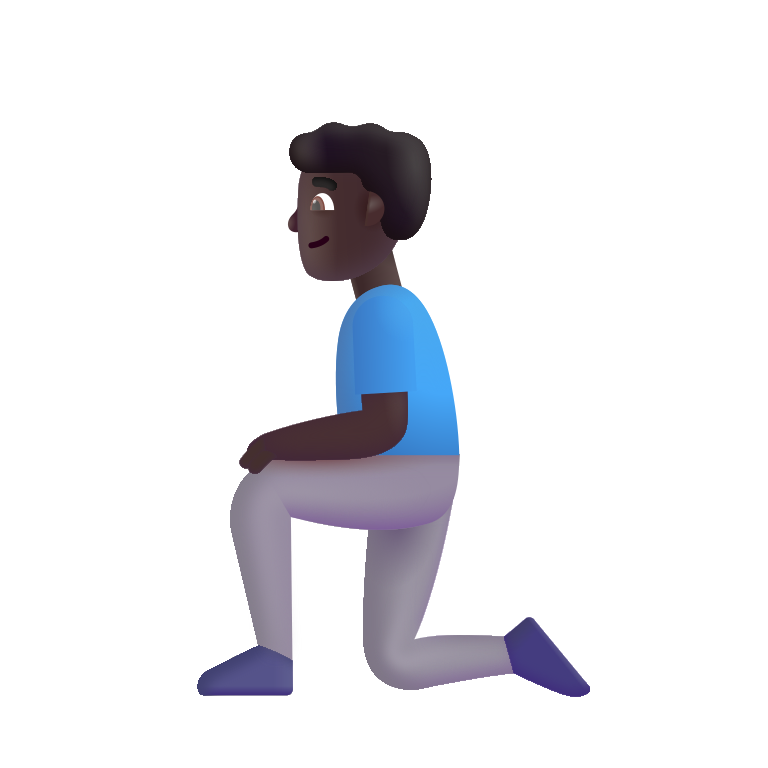
man kneeling color dark